Field crop: maize
Growth stage: 2
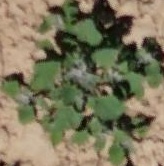
Species: chenopodium